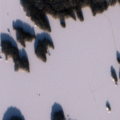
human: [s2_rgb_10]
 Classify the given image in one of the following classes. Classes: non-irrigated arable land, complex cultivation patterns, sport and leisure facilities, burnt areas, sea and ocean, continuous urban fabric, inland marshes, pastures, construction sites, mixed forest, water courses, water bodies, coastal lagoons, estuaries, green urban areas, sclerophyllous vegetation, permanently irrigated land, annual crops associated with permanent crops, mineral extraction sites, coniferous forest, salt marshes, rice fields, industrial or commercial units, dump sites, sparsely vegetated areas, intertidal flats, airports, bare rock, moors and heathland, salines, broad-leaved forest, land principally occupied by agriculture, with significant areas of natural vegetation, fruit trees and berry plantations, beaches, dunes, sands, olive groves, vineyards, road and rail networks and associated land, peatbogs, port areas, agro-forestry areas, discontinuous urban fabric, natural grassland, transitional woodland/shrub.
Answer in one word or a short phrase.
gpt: coniferous forest, mixed forest, water bodies